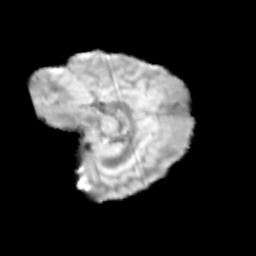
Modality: T2w
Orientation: sagittal
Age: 10
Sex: female
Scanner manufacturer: siemens
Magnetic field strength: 3 T
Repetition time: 3.8 s
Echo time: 0.07 s